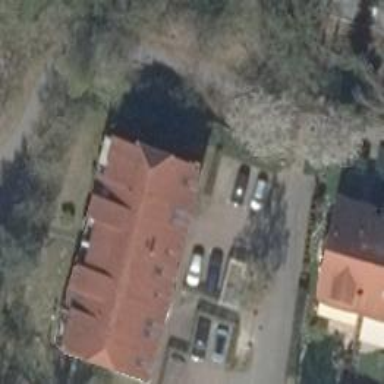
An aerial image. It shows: Terrace building.